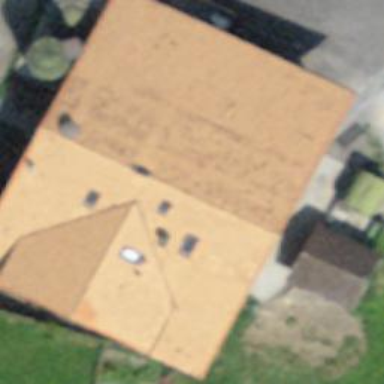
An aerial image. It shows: Farm building.